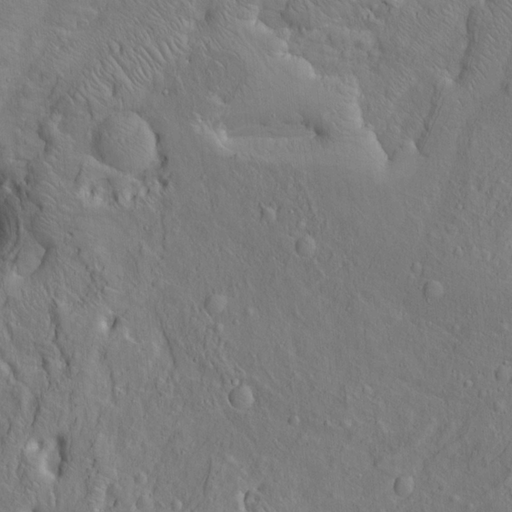
Classes present: Background, Cone